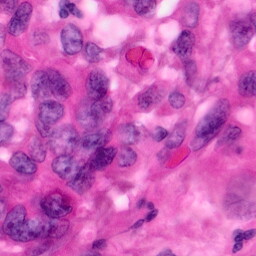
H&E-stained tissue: Pancreatic